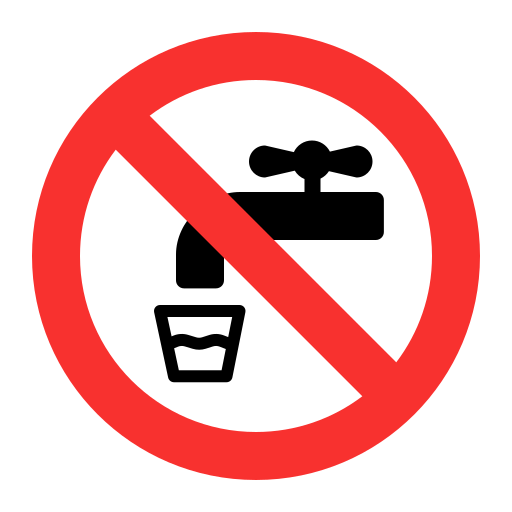
non potable water flat